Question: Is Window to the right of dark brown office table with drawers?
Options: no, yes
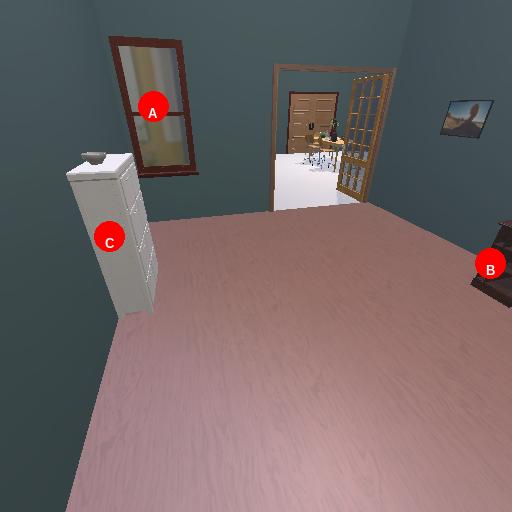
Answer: no